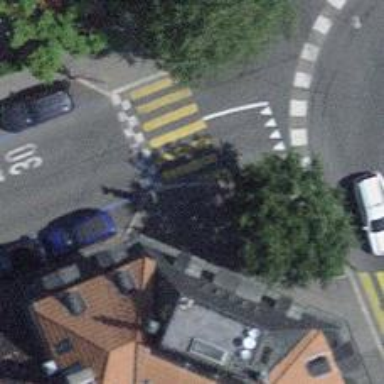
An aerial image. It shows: Kerb barrier.